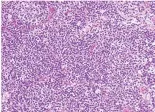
The hematoxylin-eosin (HE) and immunohistochemical pictures. (A) The tumor cells are uniform in size, round in shape, well-defined, and distributed around blood vessels (HE, original magnification, 100x).
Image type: pathology (h&e)